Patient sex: M
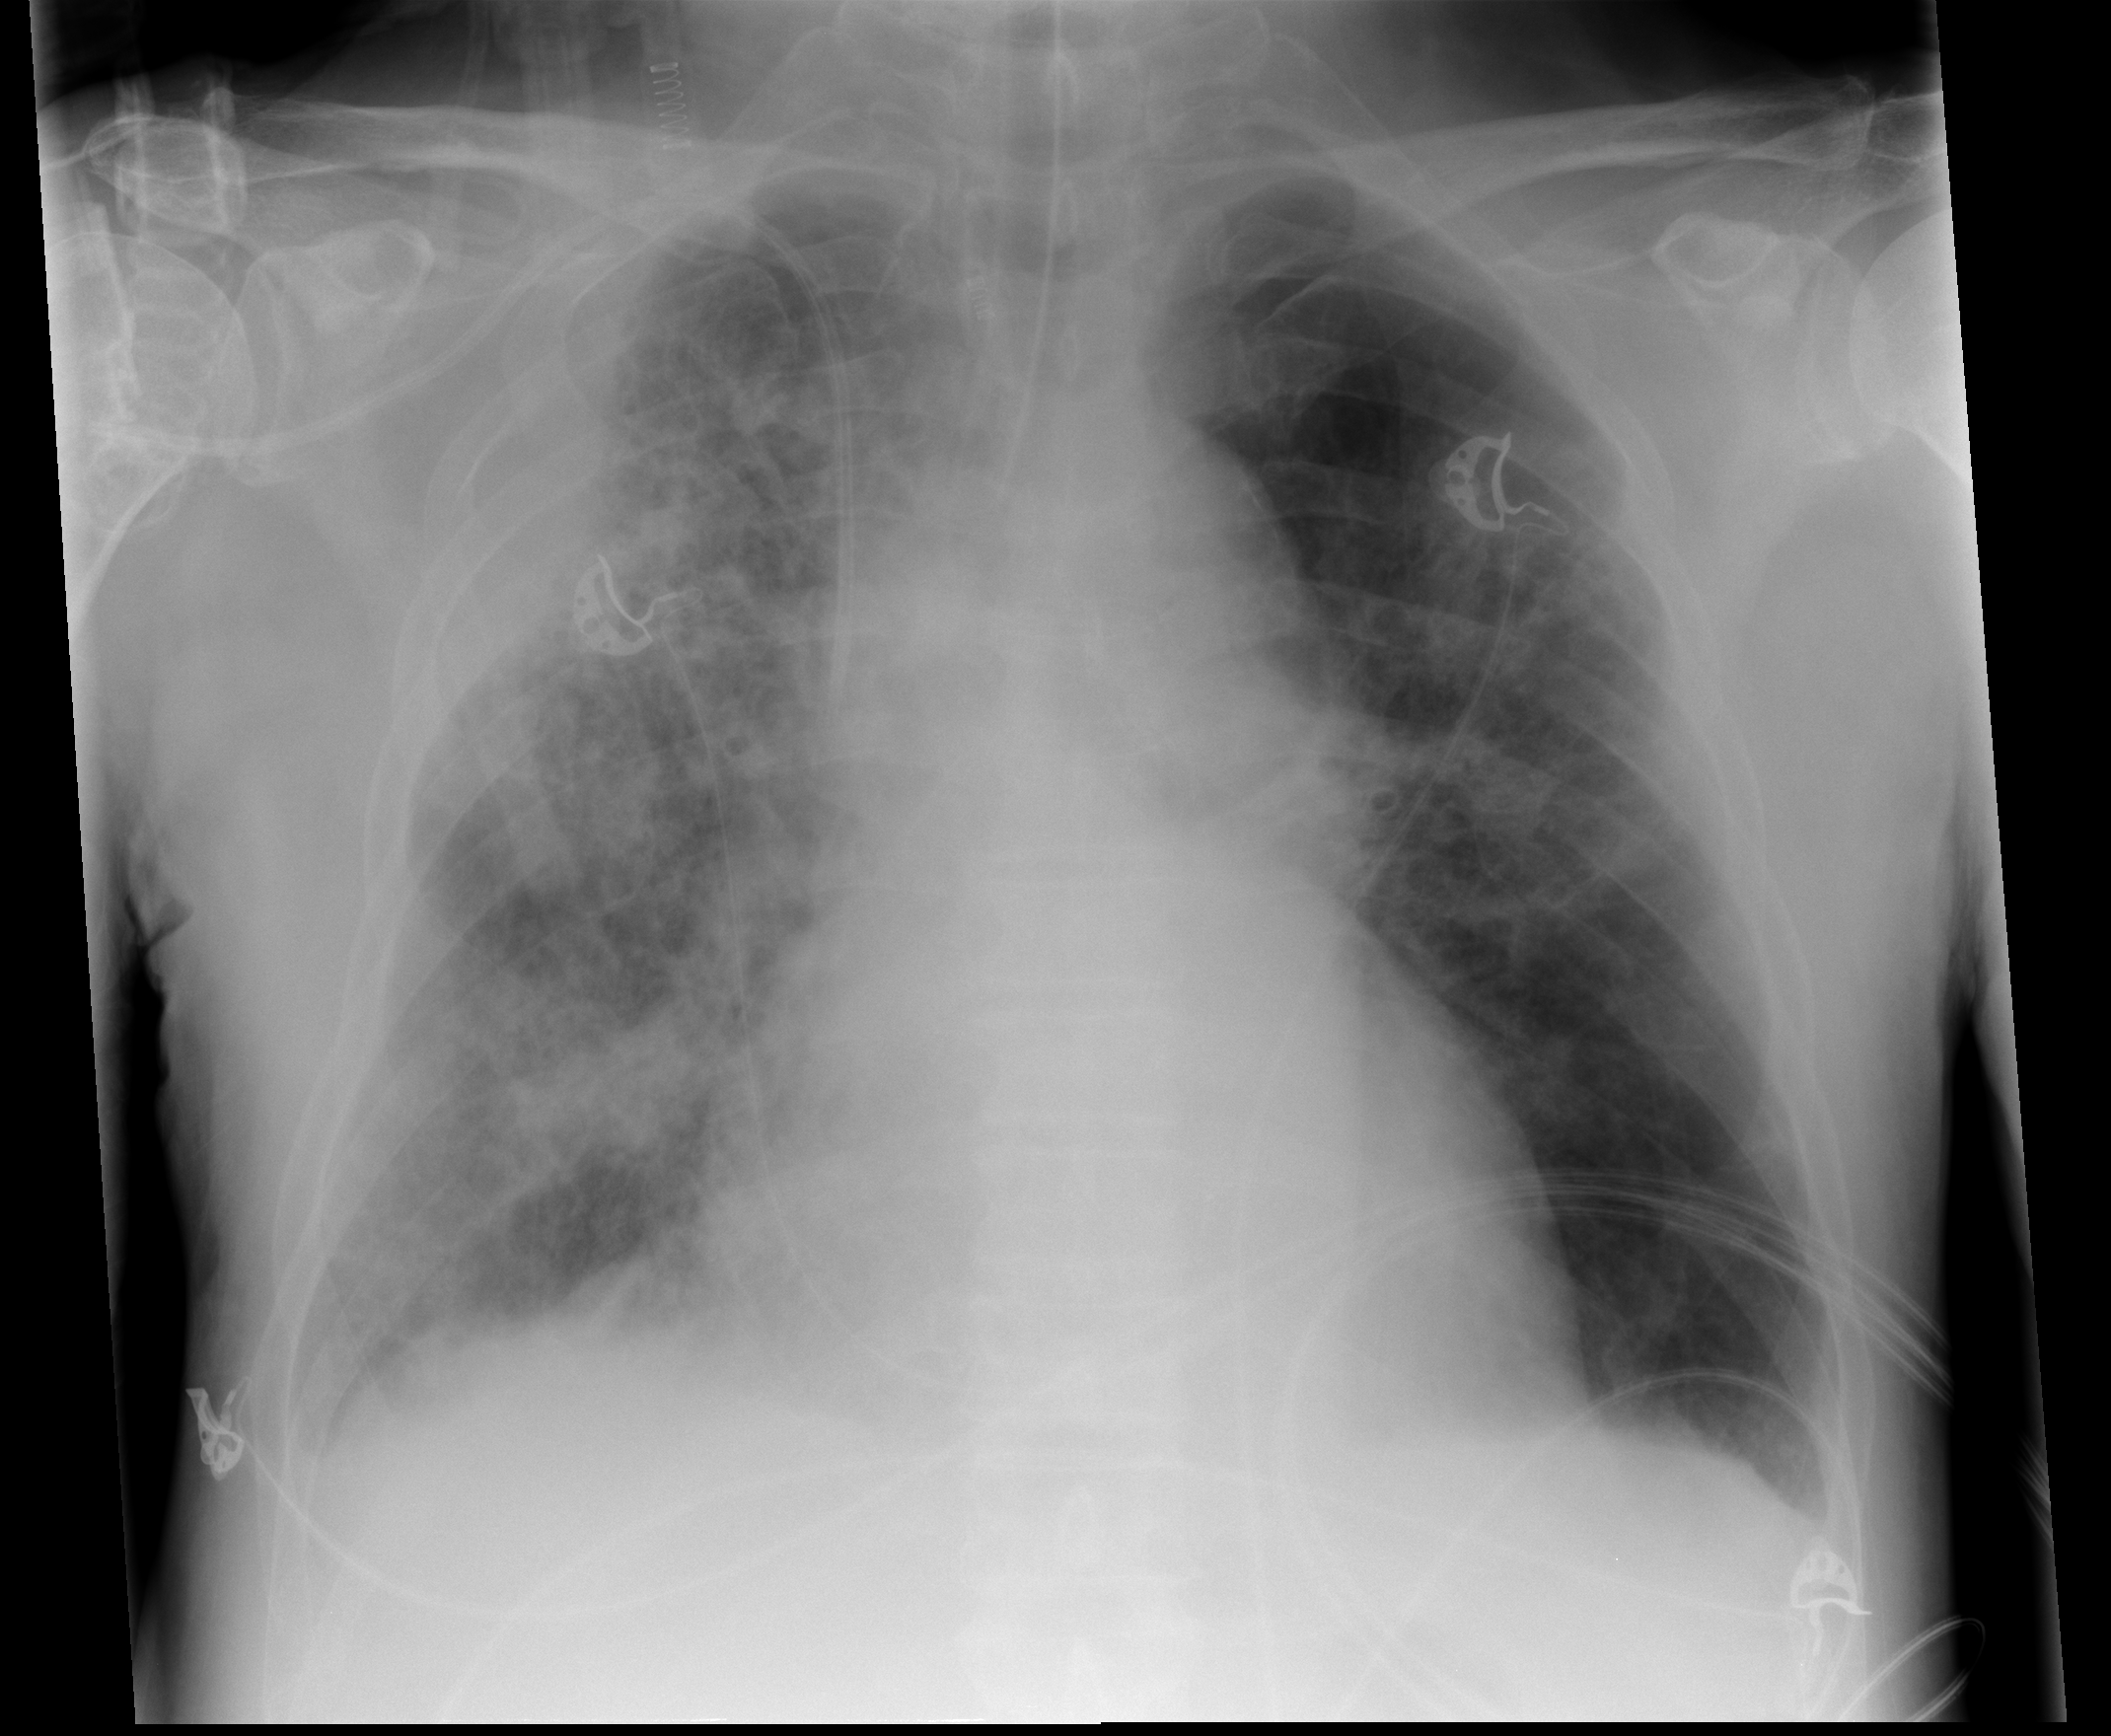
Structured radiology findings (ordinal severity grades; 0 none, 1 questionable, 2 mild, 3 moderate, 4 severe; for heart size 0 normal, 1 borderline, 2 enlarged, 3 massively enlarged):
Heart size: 2
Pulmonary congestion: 2
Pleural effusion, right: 1
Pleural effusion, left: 0
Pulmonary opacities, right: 3
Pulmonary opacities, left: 2
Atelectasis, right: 2
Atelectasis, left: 0